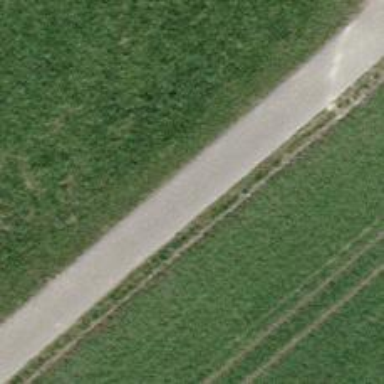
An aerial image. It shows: Paved track road with grade1 track type.